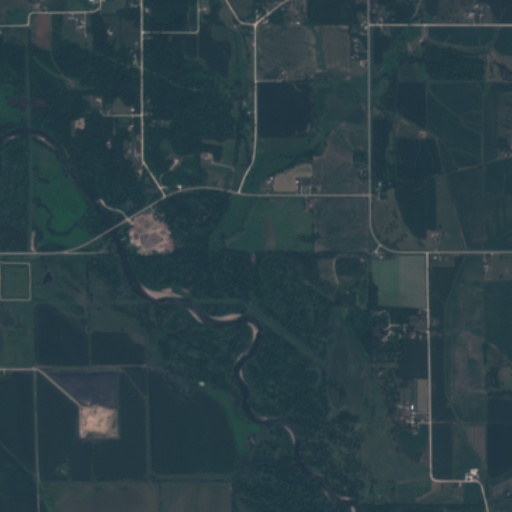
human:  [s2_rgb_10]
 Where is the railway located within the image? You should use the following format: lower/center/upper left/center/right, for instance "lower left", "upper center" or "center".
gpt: The railway is located in the lower left of the image.
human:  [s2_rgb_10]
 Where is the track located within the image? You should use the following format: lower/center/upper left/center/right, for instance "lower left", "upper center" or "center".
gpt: There is no track in the image.